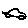
Label: car